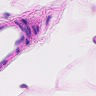
Metastatic tissue present: no